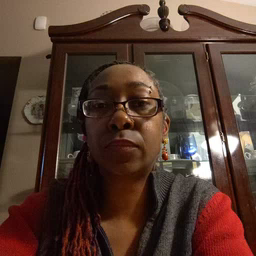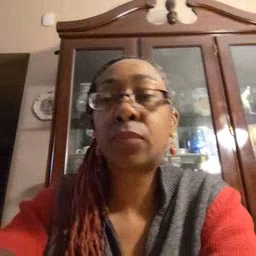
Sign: farm